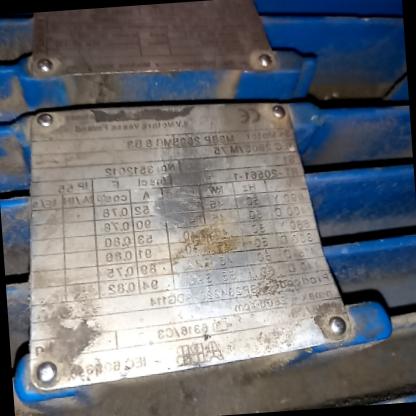
Klasa: tabliczka-znamionowa